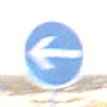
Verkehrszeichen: VorgeschriebeneFahrtrichtungHierLinks
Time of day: Midday
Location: Outdoor (Nature)
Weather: PartlyCloudy
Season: NotSpecified
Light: Natural